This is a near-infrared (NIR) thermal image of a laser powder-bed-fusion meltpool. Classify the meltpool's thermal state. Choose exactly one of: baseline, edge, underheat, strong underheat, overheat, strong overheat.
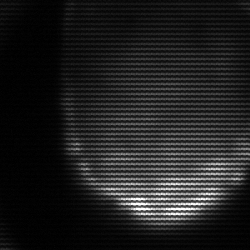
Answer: edge